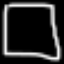
Label: square